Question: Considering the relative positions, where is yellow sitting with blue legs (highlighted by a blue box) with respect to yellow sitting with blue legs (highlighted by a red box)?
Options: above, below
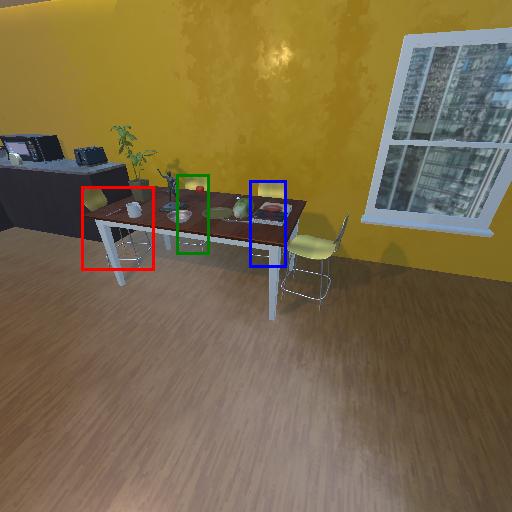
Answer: above